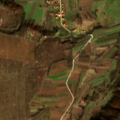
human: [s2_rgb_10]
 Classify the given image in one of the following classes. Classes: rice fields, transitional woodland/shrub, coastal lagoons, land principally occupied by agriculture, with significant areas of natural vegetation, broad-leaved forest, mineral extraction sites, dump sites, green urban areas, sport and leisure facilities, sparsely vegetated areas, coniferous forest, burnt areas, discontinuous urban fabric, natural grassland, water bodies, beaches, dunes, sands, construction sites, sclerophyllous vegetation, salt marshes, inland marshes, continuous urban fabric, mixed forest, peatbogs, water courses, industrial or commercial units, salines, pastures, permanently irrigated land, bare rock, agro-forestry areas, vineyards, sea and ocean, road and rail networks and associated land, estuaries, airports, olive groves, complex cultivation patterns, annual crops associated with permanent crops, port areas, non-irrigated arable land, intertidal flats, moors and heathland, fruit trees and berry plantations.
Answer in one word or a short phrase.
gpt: discontinuous urban fabric, non-irrigated arable land, vineyards, complex cultivation patterns, broad-leaved forest